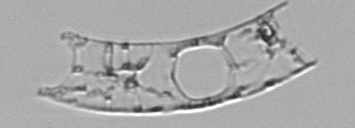
Label: Eucampia